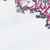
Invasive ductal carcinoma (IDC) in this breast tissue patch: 0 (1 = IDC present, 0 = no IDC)